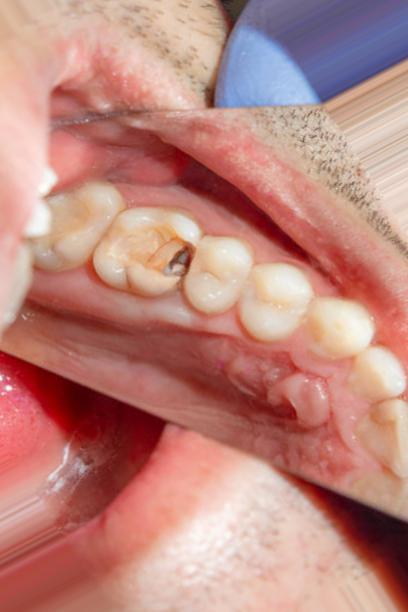
Condition: Caries